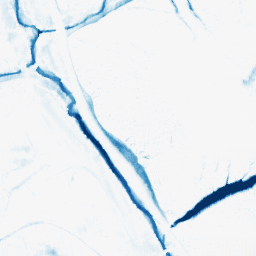
Category: morphological
Decomposition family: morphological_ellipse
Decomposition parameters: operation: closing
width: 20
height: 10
Upsampling method: fft_zeropad
Upsampling parameters: scale: 8
Upsampling scale: 8